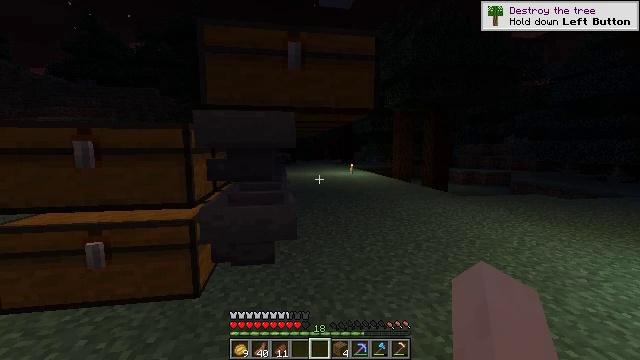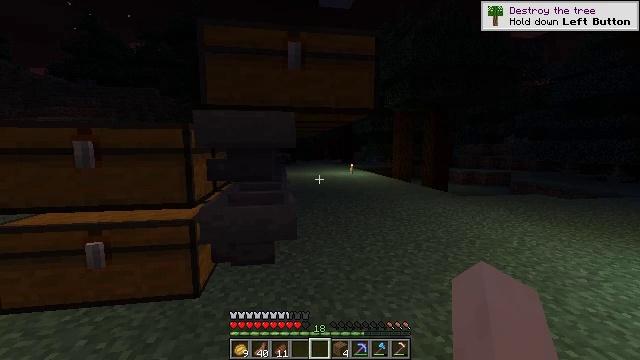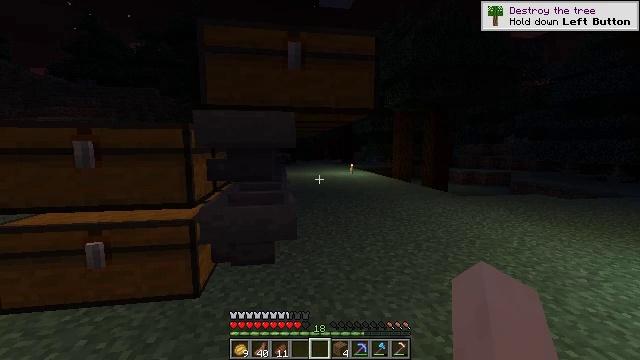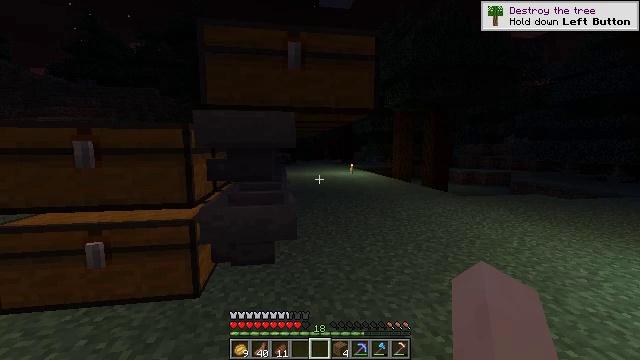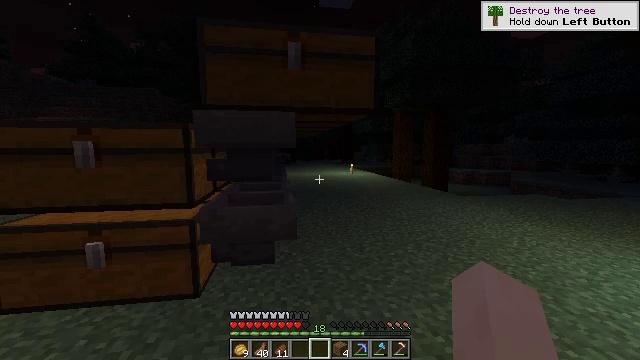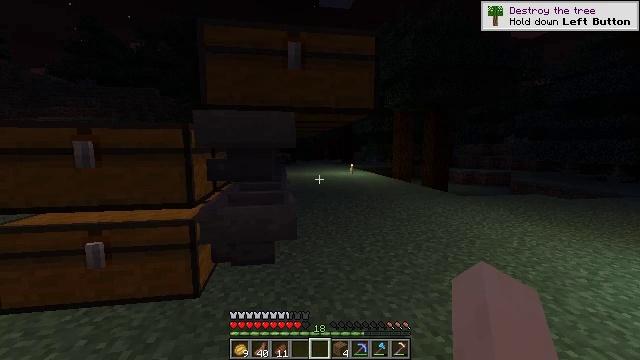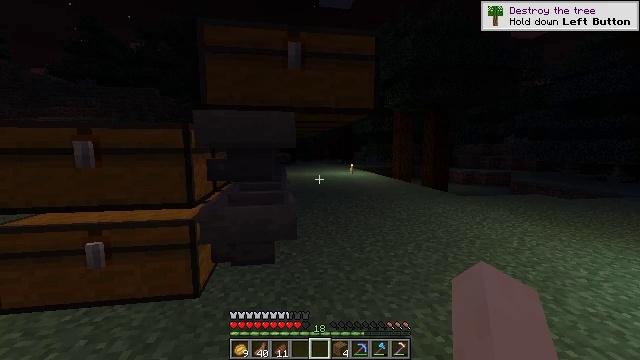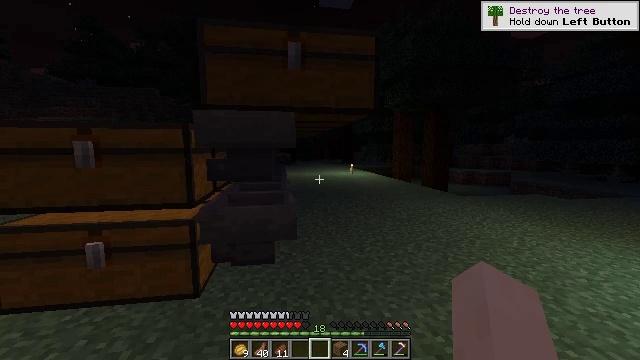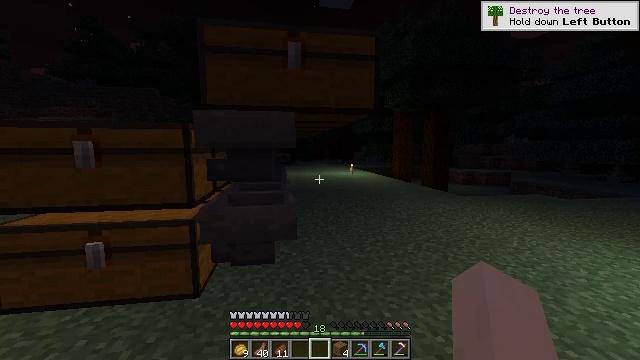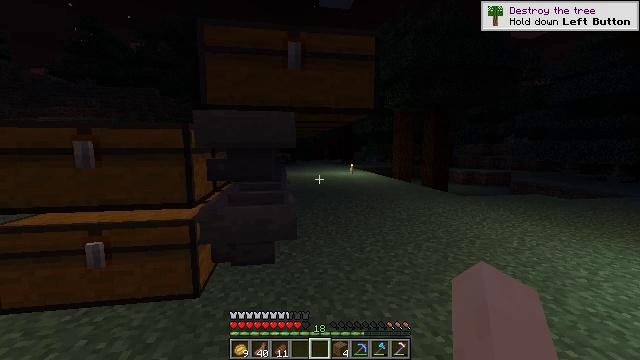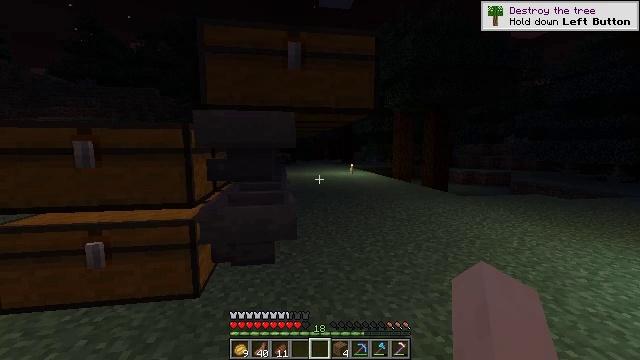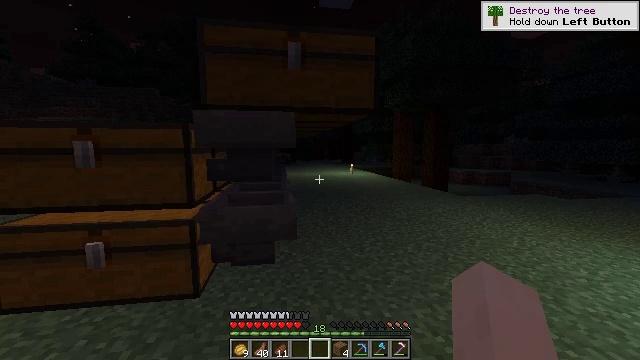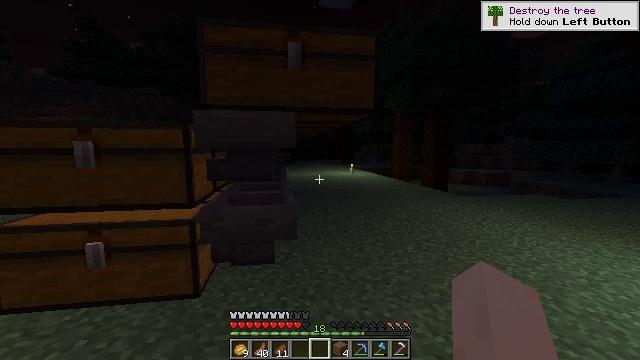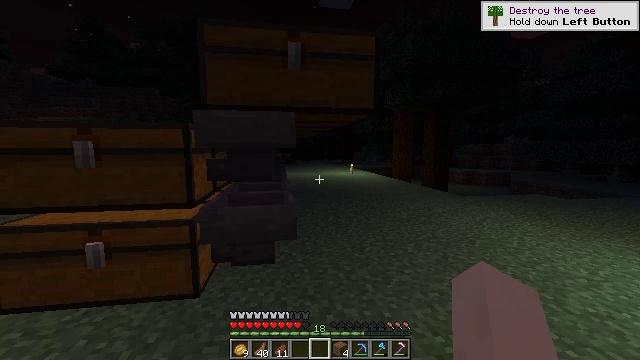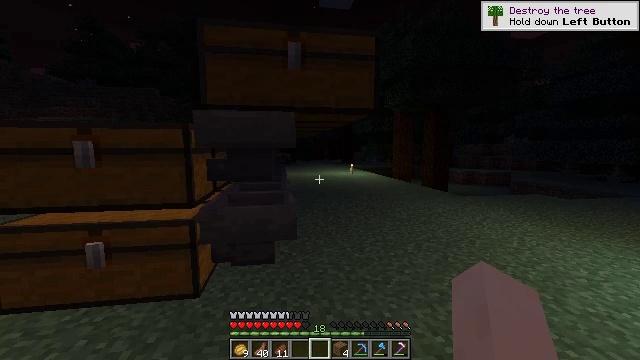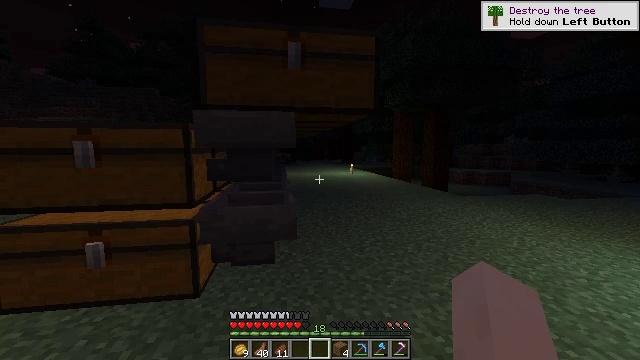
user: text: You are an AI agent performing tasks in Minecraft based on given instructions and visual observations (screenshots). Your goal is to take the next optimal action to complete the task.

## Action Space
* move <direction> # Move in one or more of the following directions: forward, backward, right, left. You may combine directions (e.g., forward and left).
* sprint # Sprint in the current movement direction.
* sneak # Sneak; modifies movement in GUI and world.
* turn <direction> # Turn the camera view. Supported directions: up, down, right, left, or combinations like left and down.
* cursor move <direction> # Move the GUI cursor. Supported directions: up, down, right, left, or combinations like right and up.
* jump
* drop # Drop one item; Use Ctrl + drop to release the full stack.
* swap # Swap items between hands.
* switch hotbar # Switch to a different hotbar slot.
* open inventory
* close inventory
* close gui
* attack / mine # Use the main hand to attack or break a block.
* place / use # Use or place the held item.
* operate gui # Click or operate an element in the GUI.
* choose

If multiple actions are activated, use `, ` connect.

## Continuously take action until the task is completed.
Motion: motion action
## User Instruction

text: mine block trapped chest
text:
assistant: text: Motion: no_op
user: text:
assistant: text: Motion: no_op
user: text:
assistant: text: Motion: no_op
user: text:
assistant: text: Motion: no_op
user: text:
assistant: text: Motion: no_op
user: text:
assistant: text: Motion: no_op
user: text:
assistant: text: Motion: no_op
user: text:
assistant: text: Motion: no_op
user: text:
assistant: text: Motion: no_op
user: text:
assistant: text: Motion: no_op
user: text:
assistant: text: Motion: no_op
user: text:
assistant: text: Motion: no_op
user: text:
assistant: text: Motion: no_op
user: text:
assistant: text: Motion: no_op
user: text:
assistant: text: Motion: no_op
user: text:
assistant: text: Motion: no_op
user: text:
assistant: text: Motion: no_op
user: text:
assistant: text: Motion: no_op
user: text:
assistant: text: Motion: no_op
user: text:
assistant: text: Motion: no_op
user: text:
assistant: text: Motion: no_op
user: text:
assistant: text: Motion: no_op
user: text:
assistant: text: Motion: no_op
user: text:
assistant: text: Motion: no_op
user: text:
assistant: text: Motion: no_op
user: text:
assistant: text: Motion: no_op
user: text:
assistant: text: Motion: no_op
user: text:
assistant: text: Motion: no_op
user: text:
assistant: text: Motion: no_op
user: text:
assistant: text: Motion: no_op